Aerial crown-view tile of a tropical tree (Barro Colorado Island, Panama), acquired 20241112:
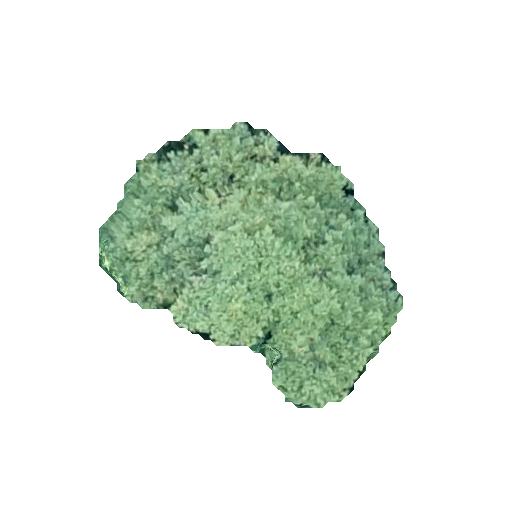
Species: Ceiba pentandra
GBIF accepted scientific name: Ceiba pentandra
Crown area: 84.611 m²